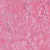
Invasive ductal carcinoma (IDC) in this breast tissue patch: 0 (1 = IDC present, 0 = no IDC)